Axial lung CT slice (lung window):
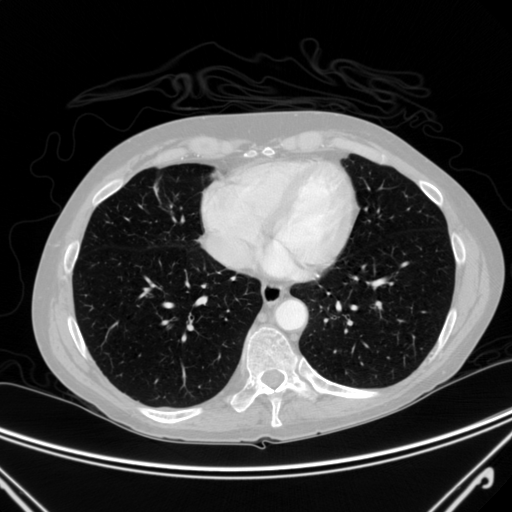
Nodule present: no